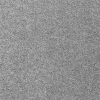
Atmospheric dust classification: dusty